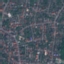
Label: Residential